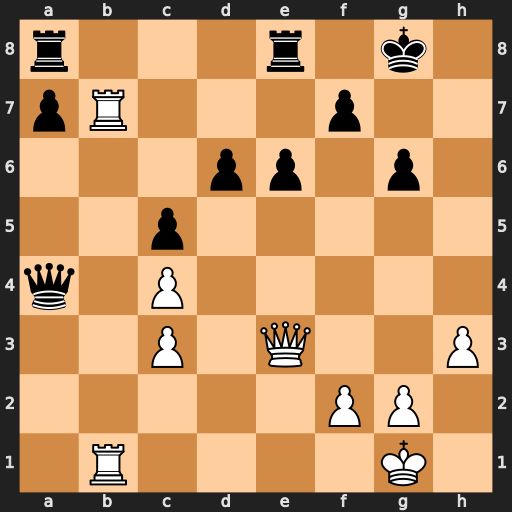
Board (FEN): r3r1k1/pR3p2/3pp1p1/2p5/q1P5/2P1Q2P/5PP1/1R4K1
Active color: w
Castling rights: -
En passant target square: -
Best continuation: Rxf7 Kxf7 Qf4+ Kg8 Rb7 Re7 Rxe7